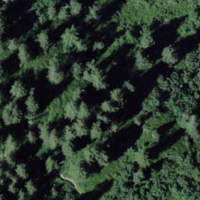
EUNIS habitat code: 43
Species observed at this site:
Bombus lapidarius